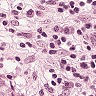
Metastatic tissue present: yes